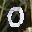
Label: 0